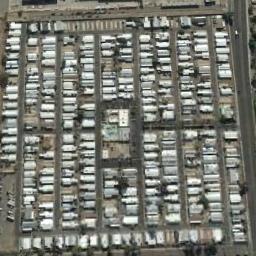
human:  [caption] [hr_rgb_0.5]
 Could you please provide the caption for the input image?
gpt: The mobile home park is next to the road .

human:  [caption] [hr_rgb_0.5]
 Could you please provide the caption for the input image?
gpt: The mobile home park has lots of neatly arranged white mobile homes and some roads go through the mobile home park .

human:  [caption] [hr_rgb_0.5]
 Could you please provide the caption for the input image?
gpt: Many buildings are in the mobile home park .

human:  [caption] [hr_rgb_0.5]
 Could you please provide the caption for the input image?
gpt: There are many white buildings in the mobile home park .

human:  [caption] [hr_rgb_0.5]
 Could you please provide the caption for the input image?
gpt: There are a row of colorful mobile homes on both sides of the road .